Brain MRI, t1w sequence, axial 2D slice.
Patient: age 29, sex F, weight 78 kg, height 1.78 m
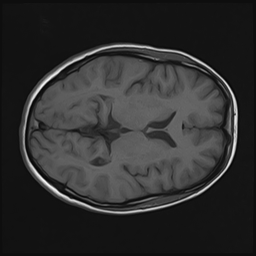